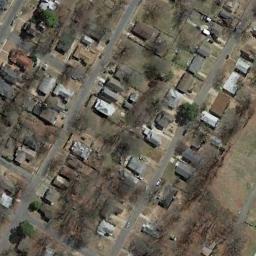
Label: residential